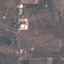
Label: PermanentCrop